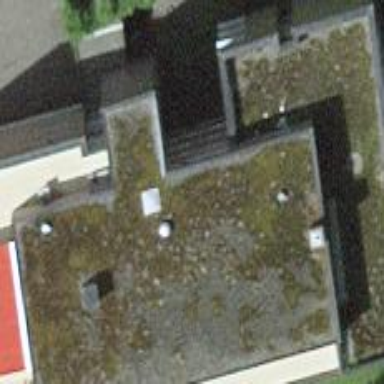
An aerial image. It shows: View of apartment building.